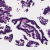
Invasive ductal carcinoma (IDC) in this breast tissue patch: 0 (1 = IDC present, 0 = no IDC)